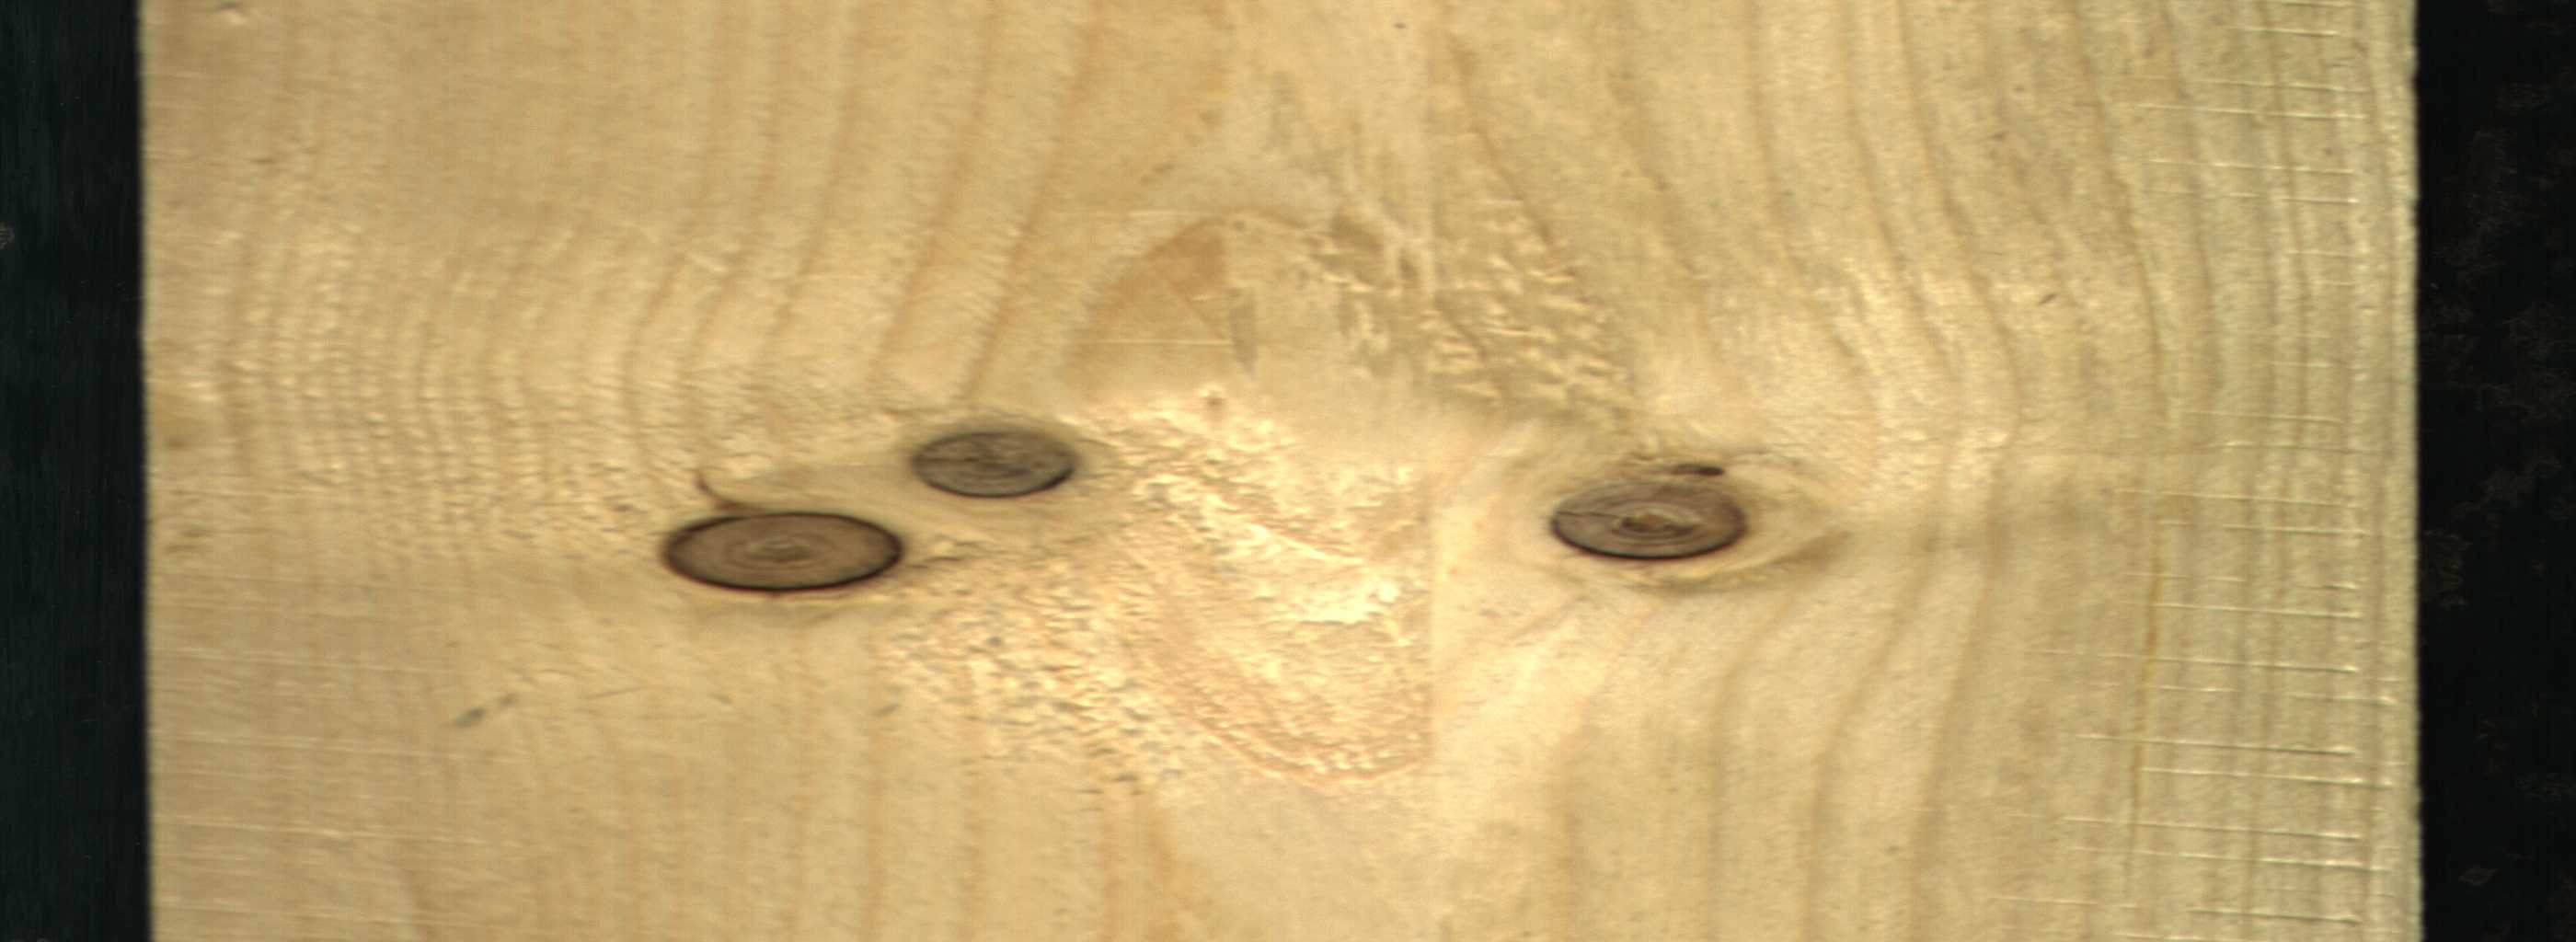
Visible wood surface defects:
Dead_Knot
Dead_Knot
Live_Knot